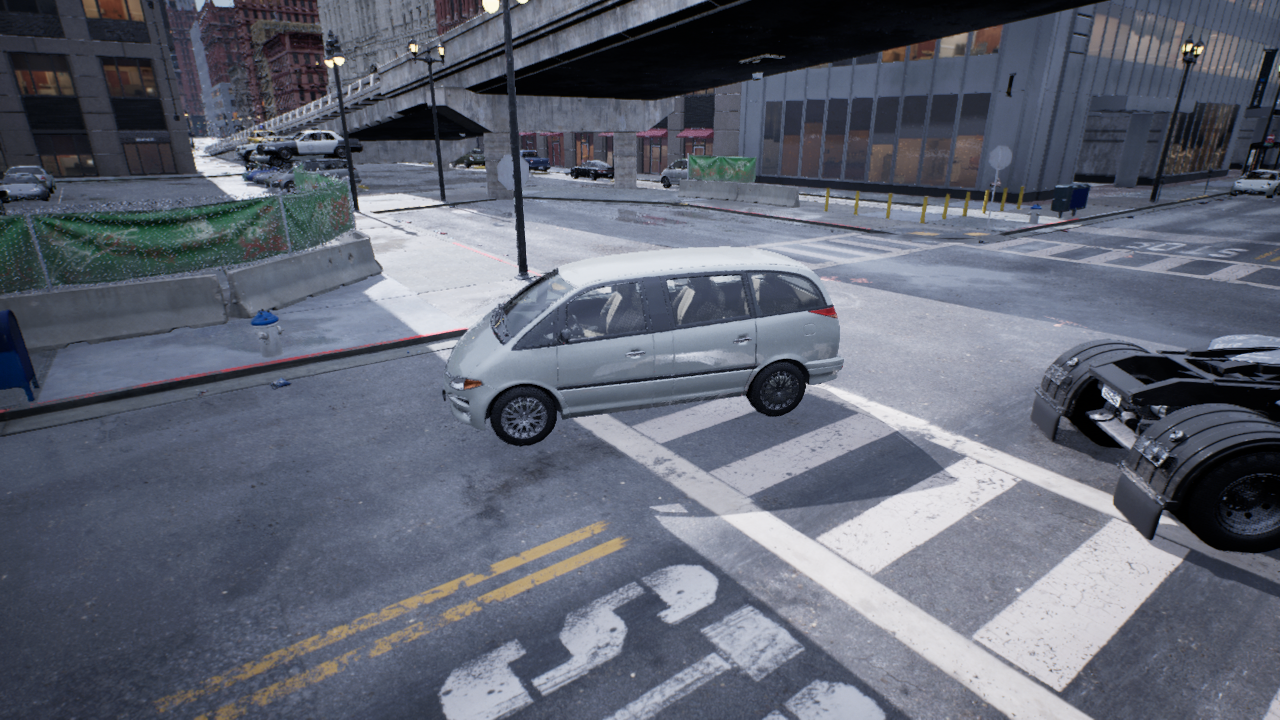
Venue: intersection
Lighting: overcast
Vehicle rig: minivan